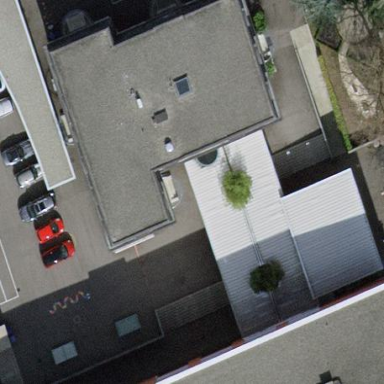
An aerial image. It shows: School building.